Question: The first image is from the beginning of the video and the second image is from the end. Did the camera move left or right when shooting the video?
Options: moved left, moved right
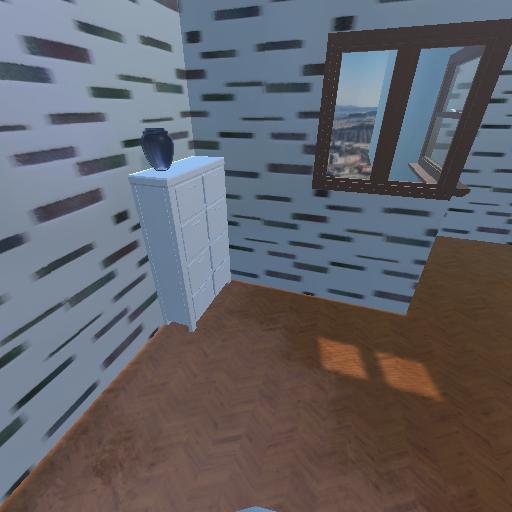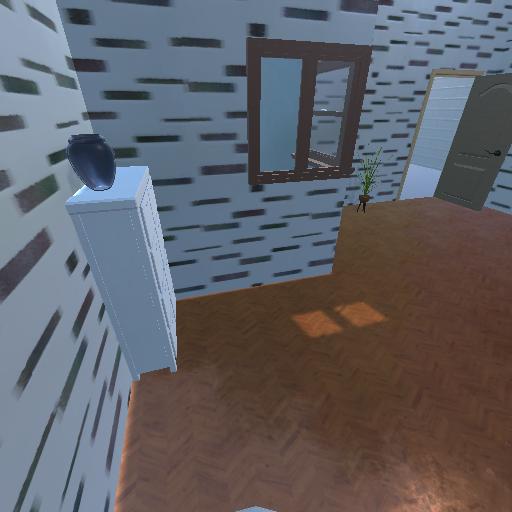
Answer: moved left